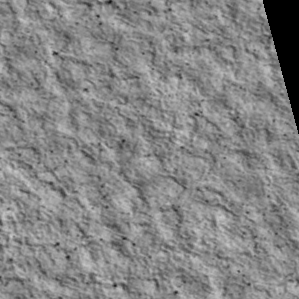
Label: non_frost